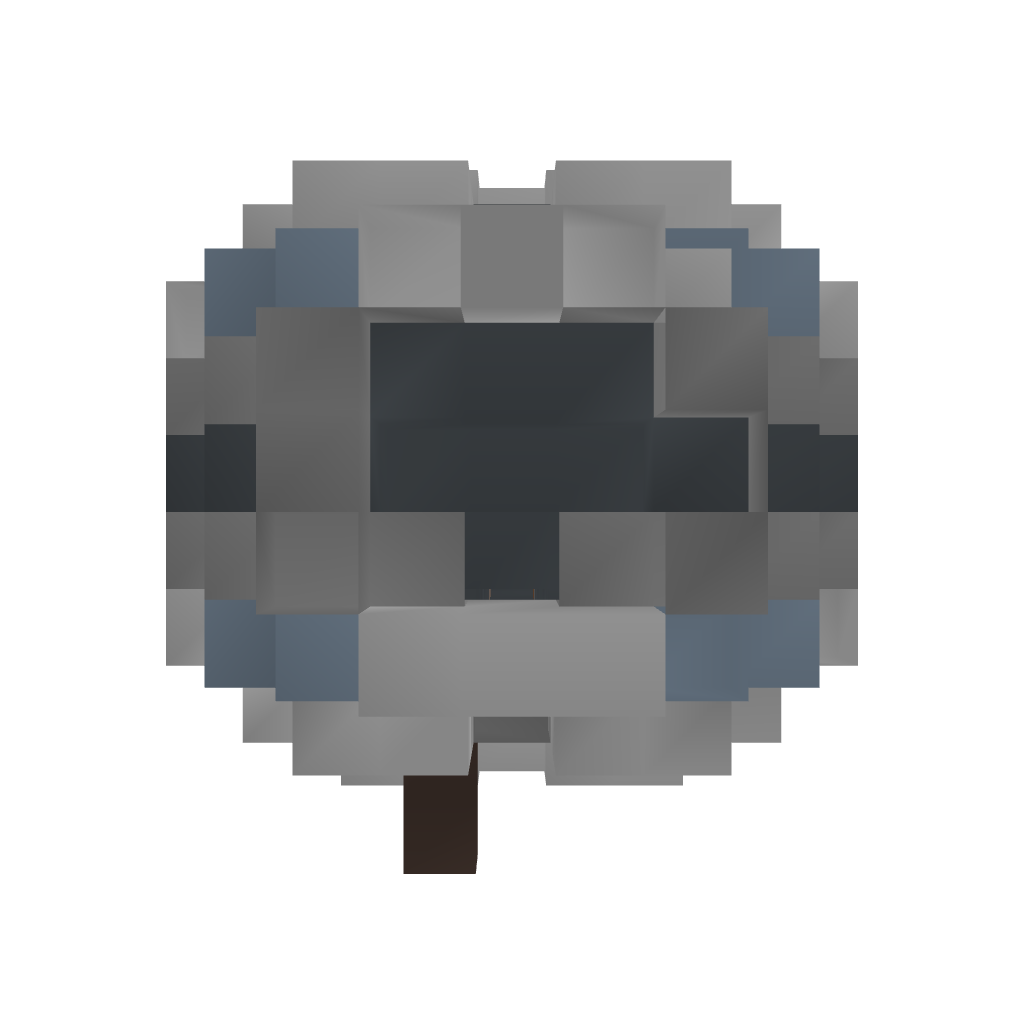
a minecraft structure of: Functional Corvette Airship